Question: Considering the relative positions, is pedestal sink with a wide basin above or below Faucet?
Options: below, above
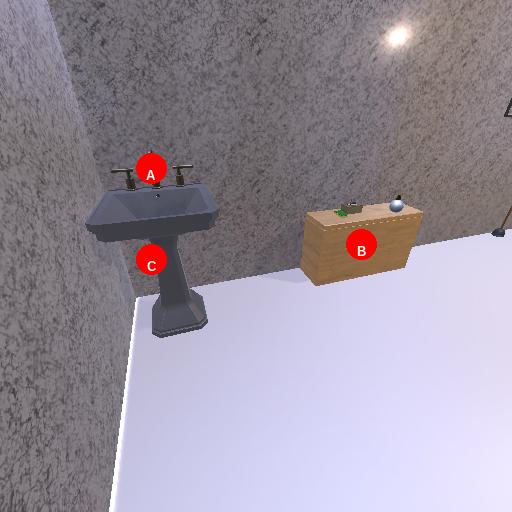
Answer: below